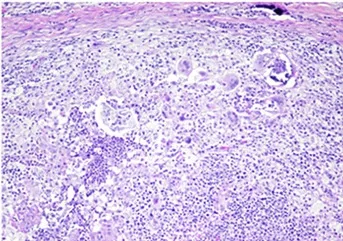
Pathology images from the right breast excision. (B) Histiocytes, lymphocytes, neutrophils, and giant cells.
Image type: pathology (h&e)